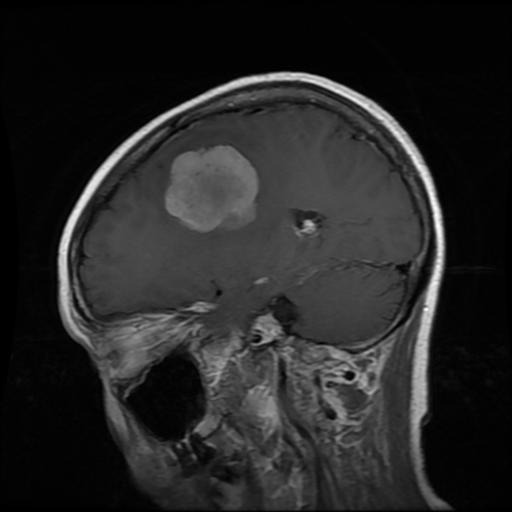
Label: meningioma